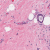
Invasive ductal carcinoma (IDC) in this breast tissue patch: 1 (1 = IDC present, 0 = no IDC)